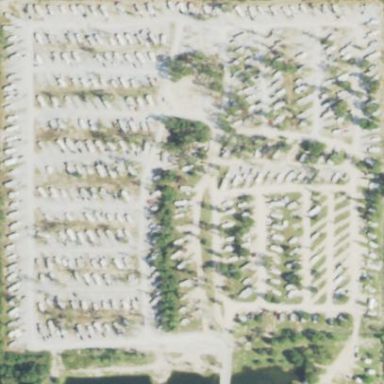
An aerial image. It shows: Trailer park designated for tourism as caravan site.